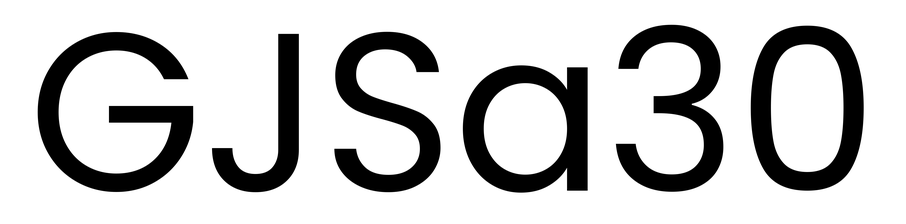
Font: Poppins-Regular